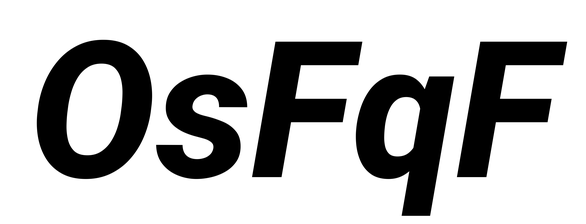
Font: Roboto-Italic_ExtraBold_Italic